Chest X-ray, AP view. Patient: 68 years old, sex M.
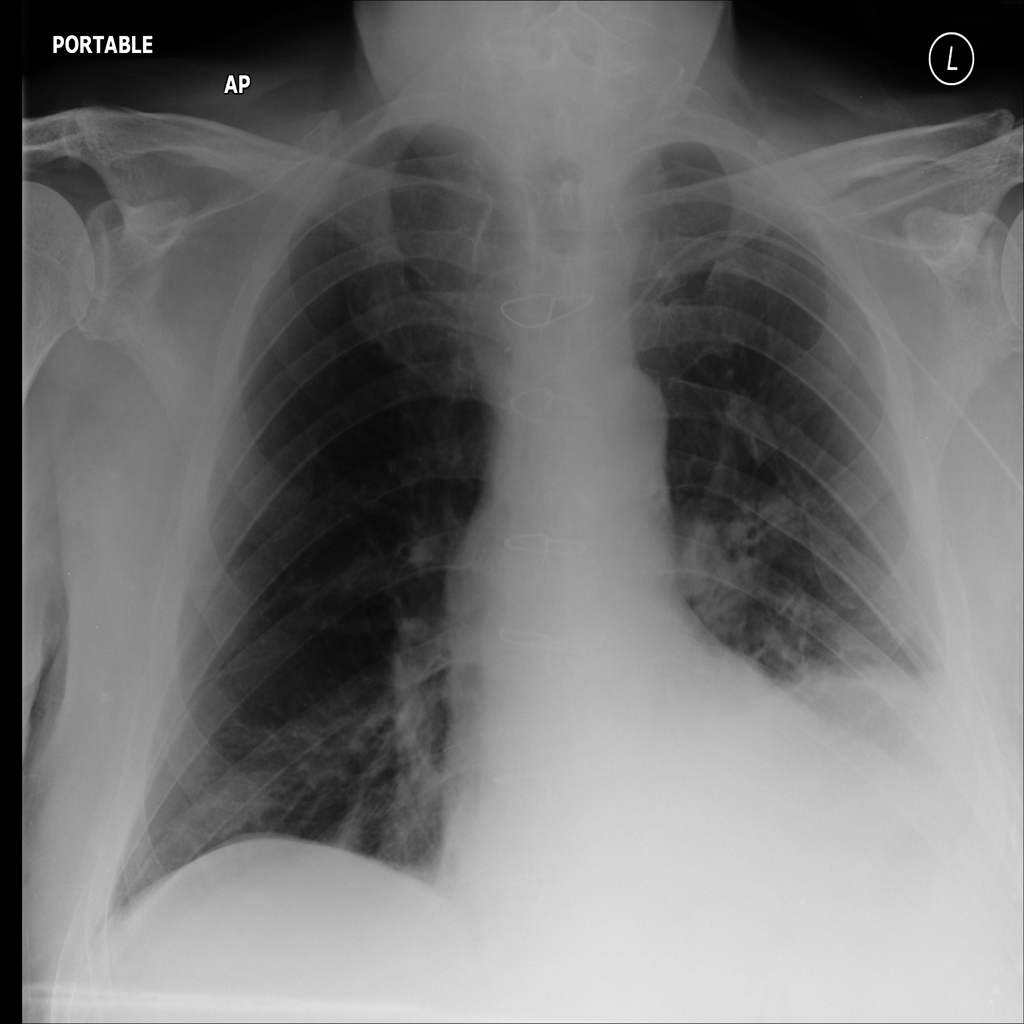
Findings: Nodule, Pneumonia